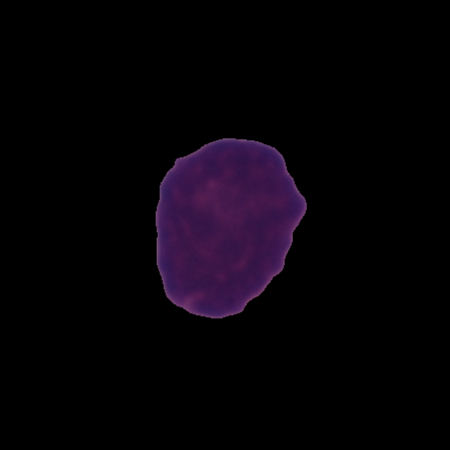
Label: healthy